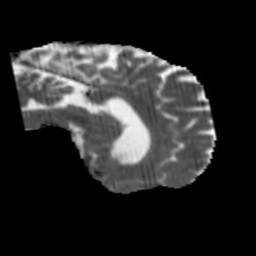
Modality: MD
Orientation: sagittal
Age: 49
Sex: male
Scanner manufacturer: siemens
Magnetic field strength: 3 T
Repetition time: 5.47 s
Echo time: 0.0854 s